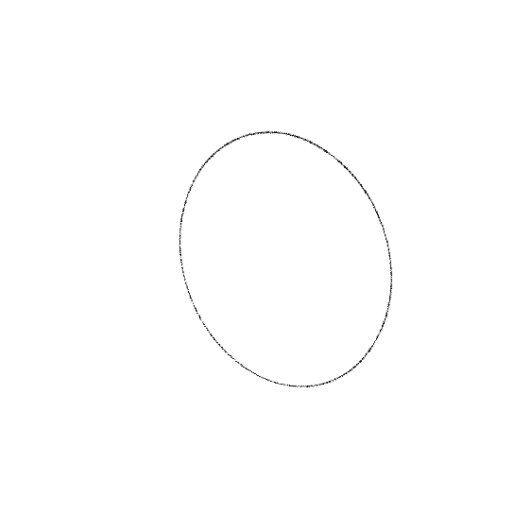
Crossing number: 0